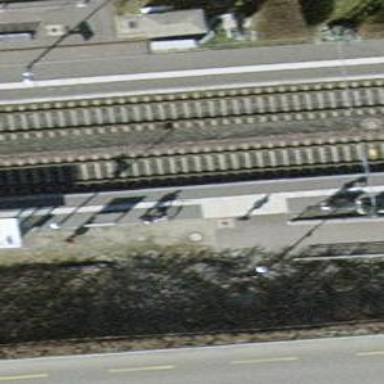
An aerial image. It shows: Platform for public transport and railway services.